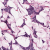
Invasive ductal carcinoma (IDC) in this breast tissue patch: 1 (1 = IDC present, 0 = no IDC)